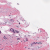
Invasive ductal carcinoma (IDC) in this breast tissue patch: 1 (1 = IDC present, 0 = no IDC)